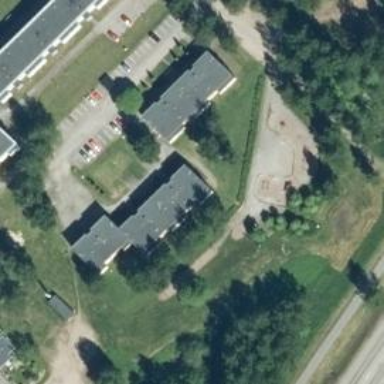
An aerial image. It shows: Image showing building with apartments.